Chest X-ray. View position: PA
Patient age: 24
Patient sex: M
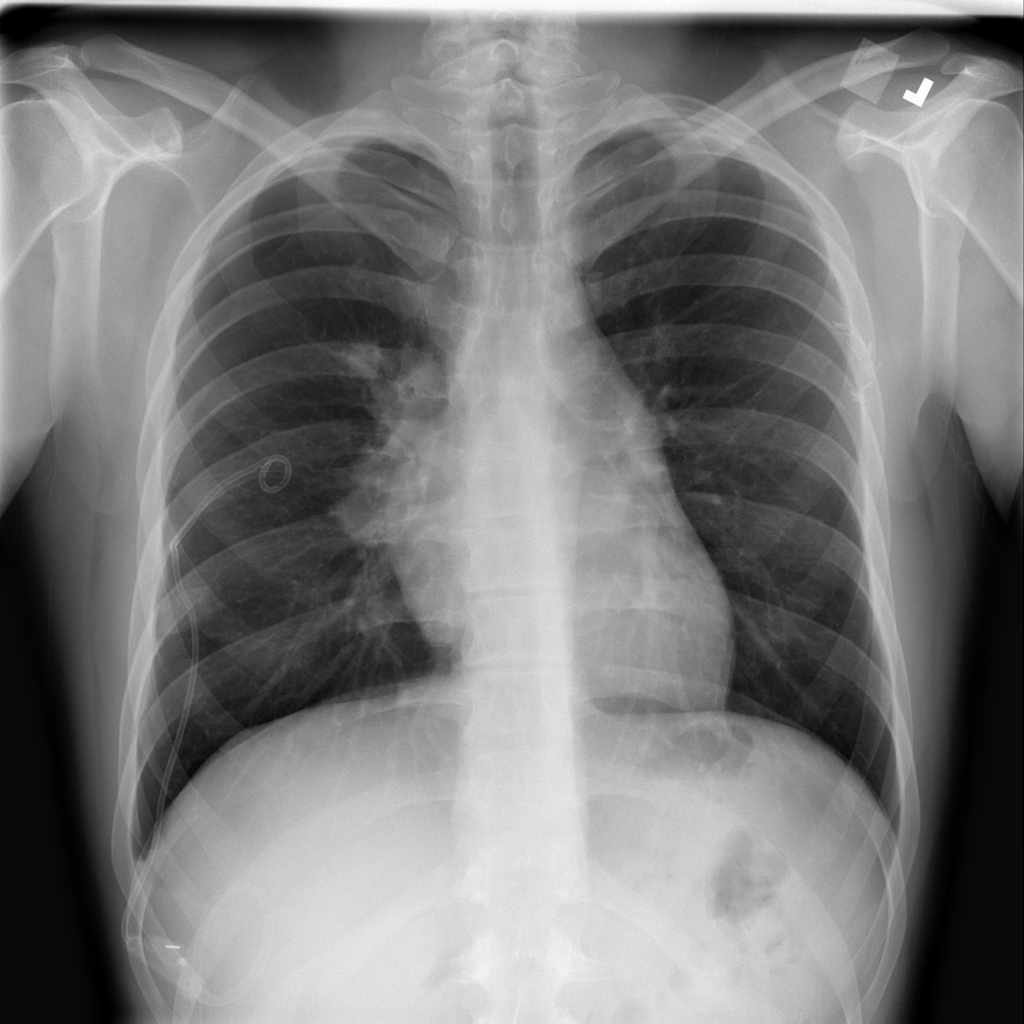
Finding: Pneumothorax